Question:
I have these events, and I want to search for events by name by clicking on the event name. I've done all the logic of the server, but I have a problem: encode the URL.
I need encode the /.
If I click on any of them, will redirect me to
'20/11/11%20Evento%20Free%20Pass'
when should be
'''
20%2F11%2F11%20Evento%20Free%20Pass
'''
I am using Node.js.
How fix that? Should i do in the client or in the server???
Update:
'''
<tr class="reservas">
<td> <a class="fullEventName" href="/admin/bookings/1/<%= booking[i].fullEventName %>"><%= booking[i].fullEventName %> </a></td>
</tr>
'''
And:
'''
$(document).ready(function(){
$('.fullEventName').on('click', function(){
var href = $(this).attr('href');
var position = href.indexOf('=');
var getDate = href.substring(position + 19);
alert(getDate);
var newChar = "%2F";
var changeDateFormat = getDate.split('/').join(newChar);
var newLink = '/admin/bookings/1/' + changeDateFormat;
$(this).attr('href', newLink);
});
});
'''
This is working, but i dont think this is the better way..
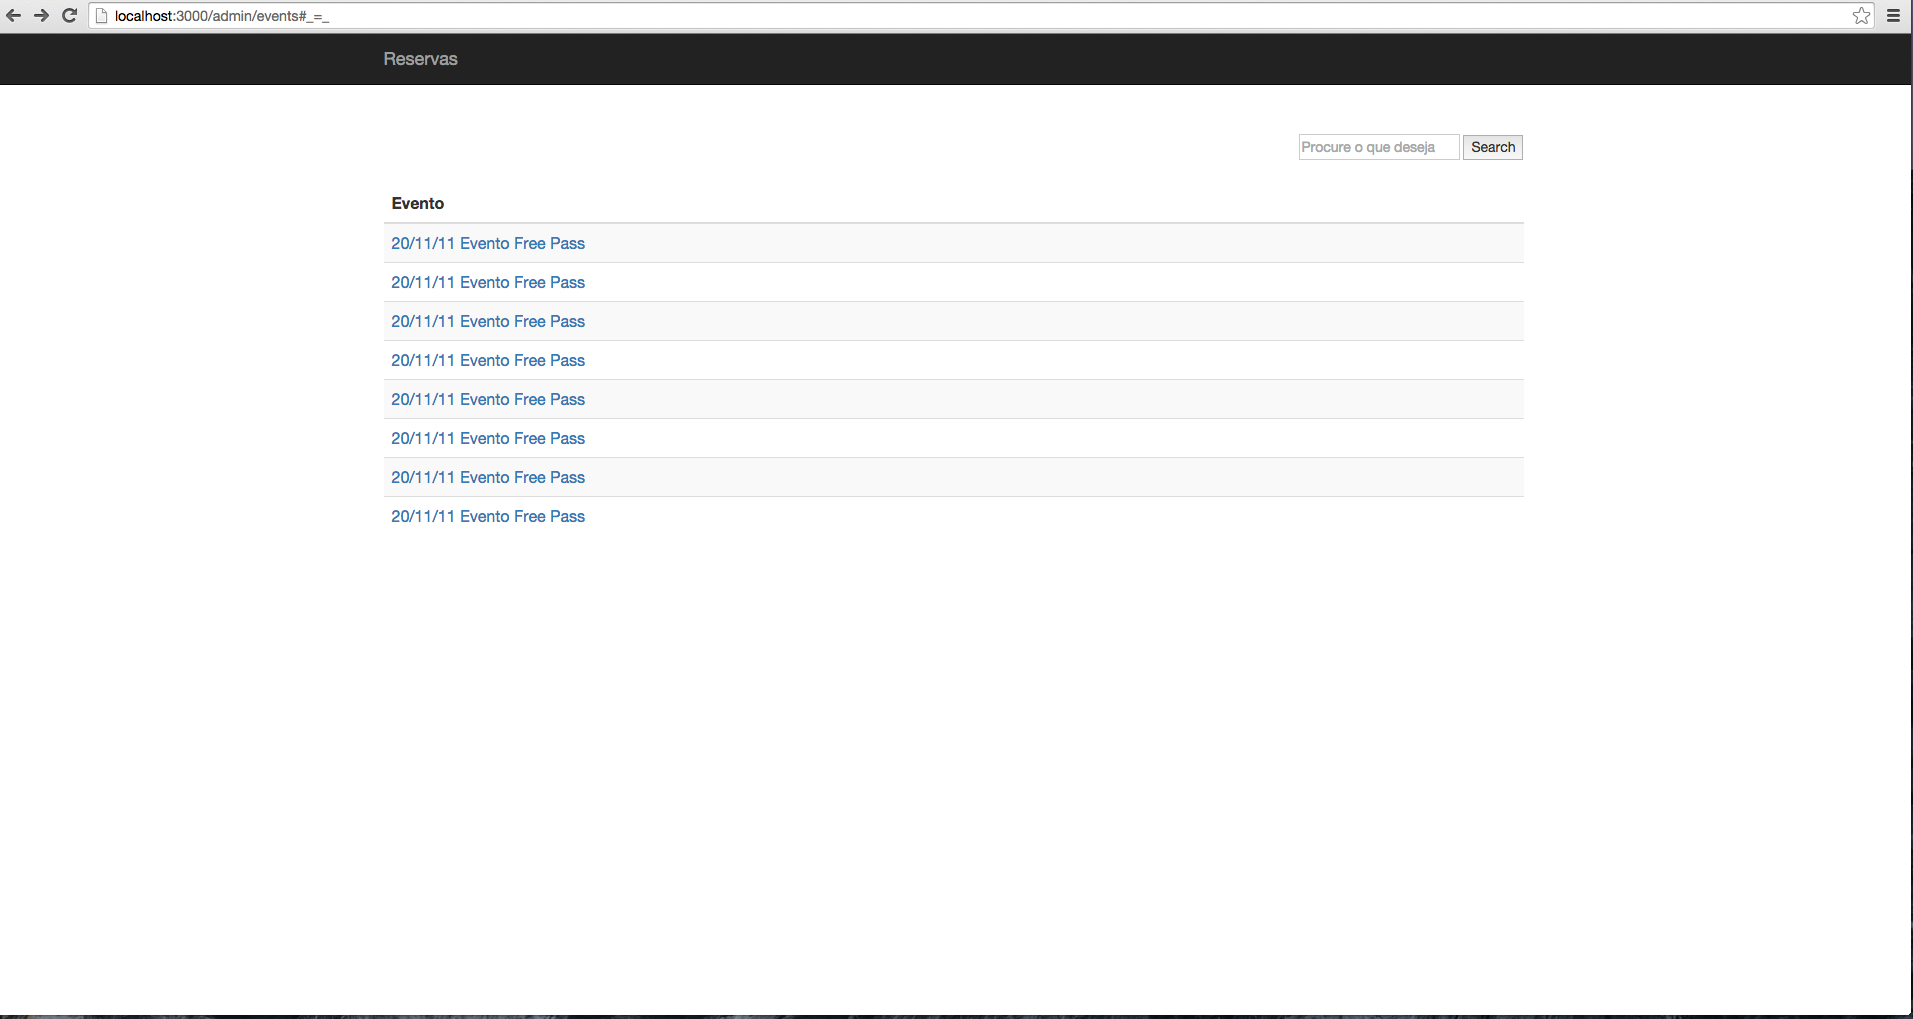
Answer: Both on the client and on the server (node.js) you can use 'encodeURIComponent'. In that case you should use it on server:
'''
<tr class="reservas">
<td>
<a href="/admin/bookings/1/<%= encodeURIComponent(booking[i].fullEventName) %>" class="fullEventName" >
<%= booking[i].fullEventName %>
</a>
</td>
</tr>
'''